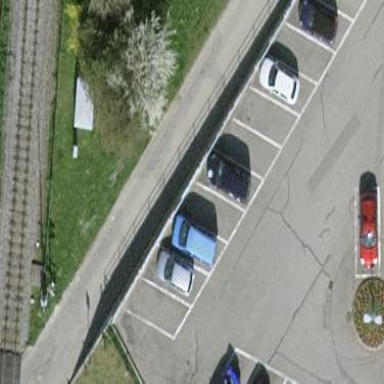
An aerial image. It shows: Parking area with surface.